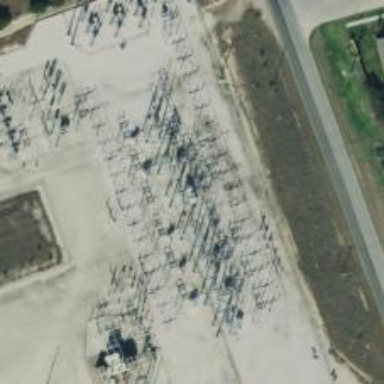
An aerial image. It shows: Switch for power supply.